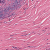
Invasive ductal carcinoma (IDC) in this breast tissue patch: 0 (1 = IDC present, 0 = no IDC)